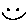
Label: smiley face